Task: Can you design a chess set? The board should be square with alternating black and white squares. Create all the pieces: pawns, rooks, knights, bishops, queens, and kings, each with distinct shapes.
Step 4094:
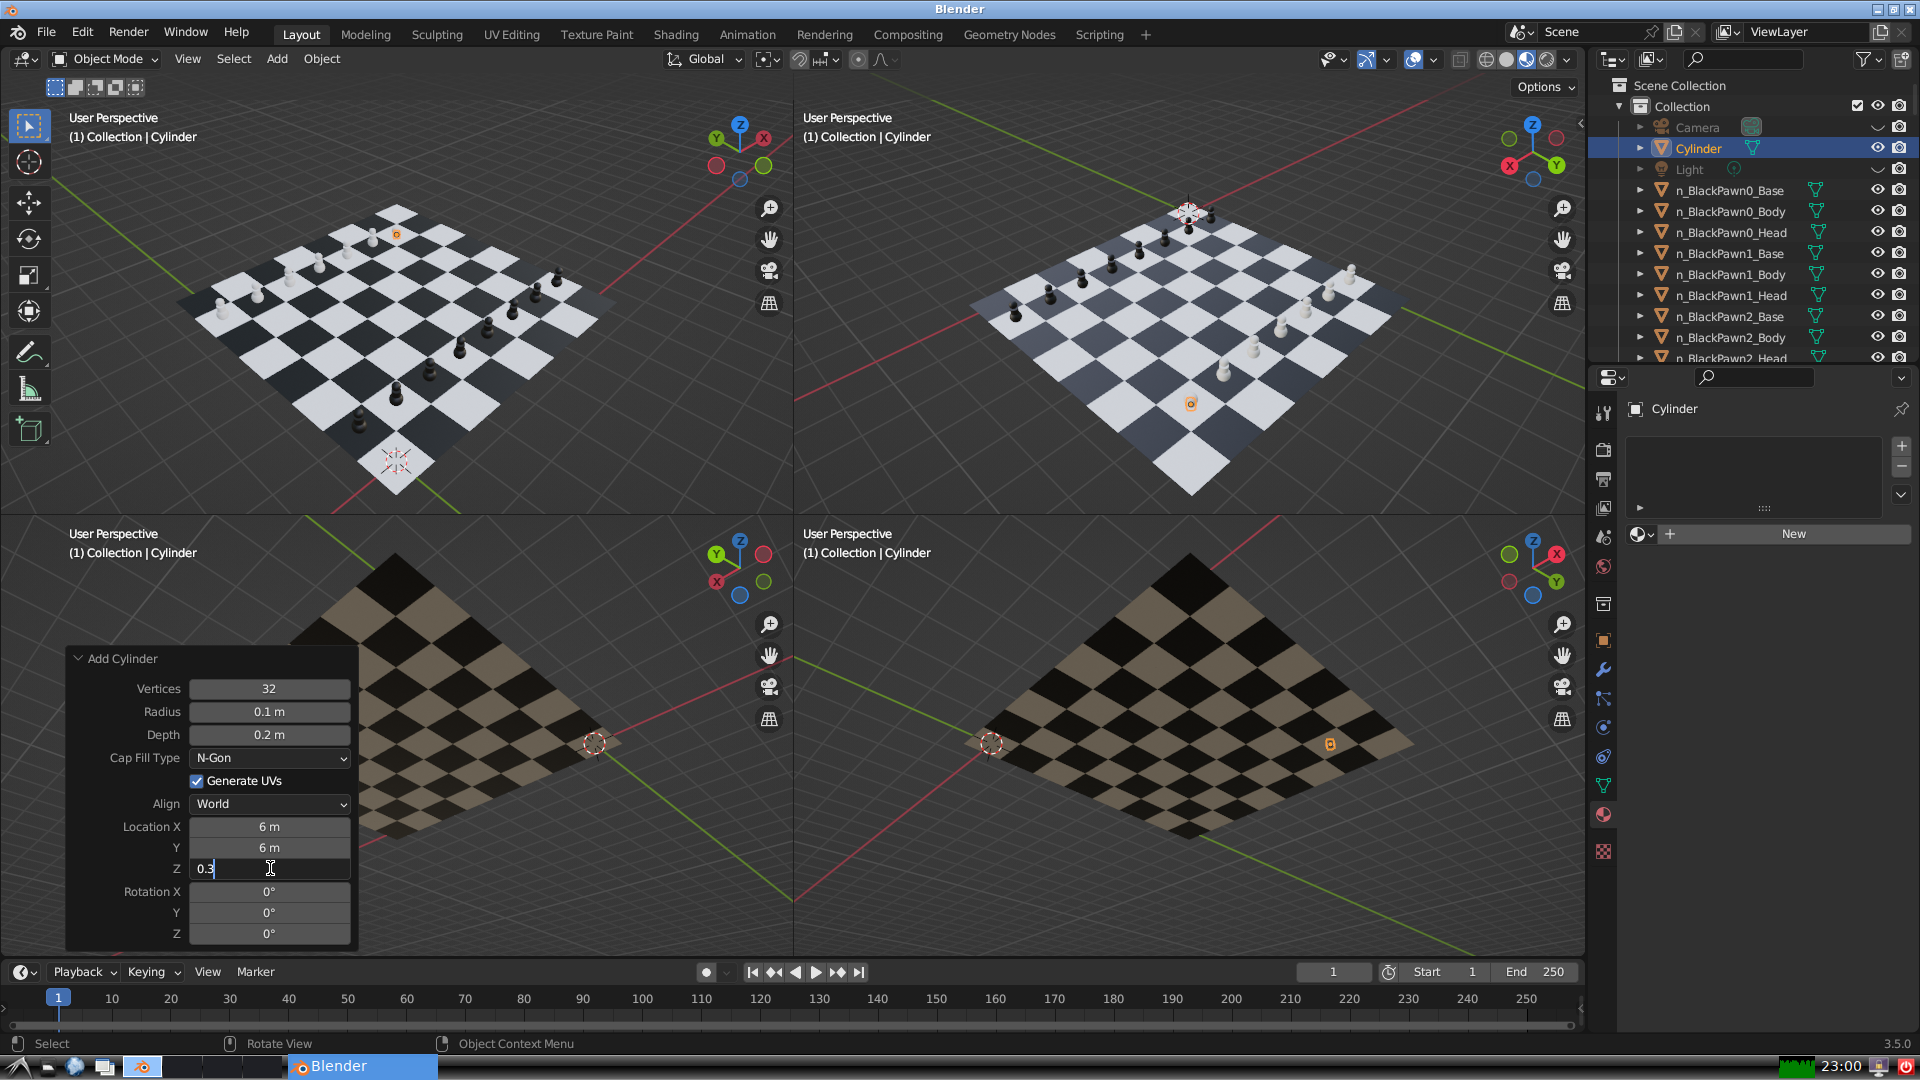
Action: {"key_press": ['Return']}